Question: I want to make make suggested text, that a user can click on and create a sentence in a tag.
If I have sentences like , , and , the user could click them and make sentences like: or depending on which button the user clicks first. But with longer text in the buttons (like sentences).
I don't have code yet because I don't know where to start. I only have an image to demonstrate my idea:

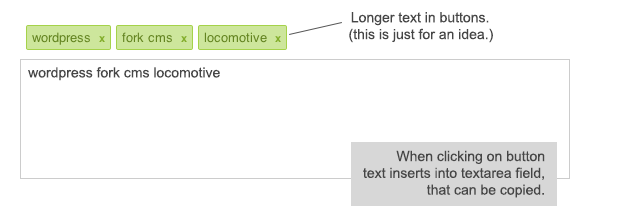
Answer: First of all, a working jsFiddle can be found here: <URL>
You could make the buttons like this:
'''
<button>My dog is </button>
<button>My cat is </button>
<button>awesome </button>
'''
Then create the textarea:
'''
<textarea id='my-area'></textarea>
'''
Now to interact with these, create an onClick event handler using JQuery:
'''
// Create a listener that is fired when any button is clicked
$('button').click(function() {
// Get the text that is inside the button
var text = $(this).text();
// Get the current content of the textarea
var content = $('#my-area').val();
// Add the text to the textarea
$('#my-area').val(content + text);
});
'''
If we want to insert links, without putting a link element in the button itself, we can use the data attribute which allows us to store any arbitrary data on an element an let jQuery and CSS interact with it.
For starters, we add this button to the HTML code:
'''
// The data-type will be used in our jQuery code to determine that this
// button should be interpreted as a link
// data-link-to provides the URL of the link
<button data-type='link' data-link-to='http://google.com'>google link</button>
'''
Note that the data- attributes can have any name you want (so 'data-link-to' is not a special name, just something I made up). This data attribute is really useful. More examples for your case might be 'data-capital-first' (always capitalize the first letter, 'data-capital-word' (always capitalize each individual word) etc... These examples might seem silly, as you can just put a string in the button that already has the right capitalized characters. However if you were to make your code for this more complex (detecting the start of a sentence so you can add a capital letter, these might be useful).
You can use plain CSS to target this element using the following selector:
'''
[data-type='link'] {
background-color:rgb(110, 177, 252);
}
'''
See <URL> for more information on the selector and its browser compatibility.
I modified the above jQuery to work with the new button we added. jQuery has a very useful builtin '.data()' function, which allows us to get the specific data attributes of an element.
'''
$('button').click(function() {
// Get the text that is inside the button
var text = $(this).text();
// Get the data-type attribute value
var type = $(this).data('type');
// Get the current content of the textarea
var content = $('#my-area').val();
// Check whether to add the text normally or add a link
if (type == 'link') {
// Retrieve the link address from the button and create the anchor text
var link_ref = $(this).data('link-to');
// Alter the text variable to be surrounded by tha anchor tag
// with its specified href
text = '<a href="' + link_ref + '">' + text + '</a>';
}
// Set the value of the textarea to the new value
$('#my-area').val(content + text);
});
'''